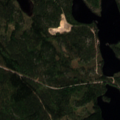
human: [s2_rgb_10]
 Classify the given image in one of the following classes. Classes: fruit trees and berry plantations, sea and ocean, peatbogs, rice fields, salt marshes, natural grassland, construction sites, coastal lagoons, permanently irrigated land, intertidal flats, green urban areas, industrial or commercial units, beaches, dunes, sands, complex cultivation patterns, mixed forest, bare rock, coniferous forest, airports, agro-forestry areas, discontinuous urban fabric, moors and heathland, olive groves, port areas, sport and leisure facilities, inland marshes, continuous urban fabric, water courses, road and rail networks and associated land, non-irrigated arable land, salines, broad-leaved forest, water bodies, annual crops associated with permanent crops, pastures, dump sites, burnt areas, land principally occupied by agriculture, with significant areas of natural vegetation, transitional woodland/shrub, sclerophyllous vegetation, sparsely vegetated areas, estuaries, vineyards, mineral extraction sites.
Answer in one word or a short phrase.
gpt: coniferous forest, mixed forest, water bodies